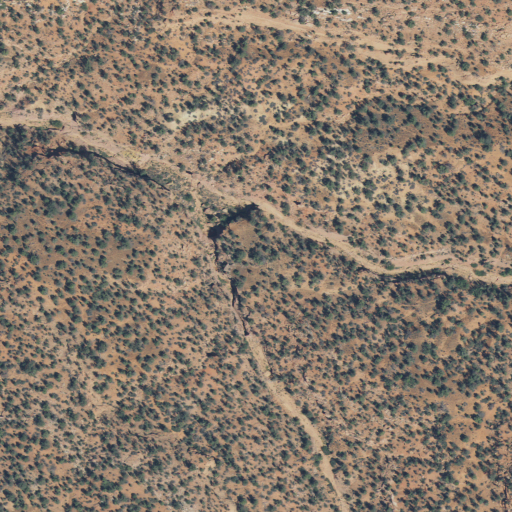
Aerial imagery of valley in Utah named Glass Eye Canyon containing only shrub